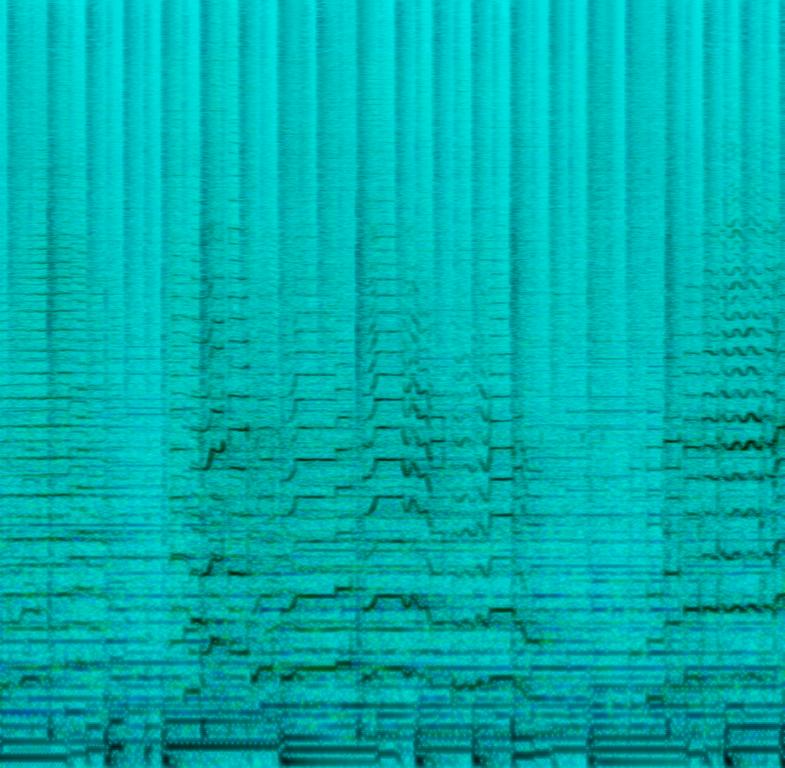
This music is a melodic instrumental. The tempo is medium  with a captivating electric guitar lead, rhythmic acoustic guitar, funky bass line, keyboard accompaniment, steady drumming and trumpets. The music is soothing, atmospheric, euphonious, youthful, and soulful. This instrumental is a Soft Rock/Funk pop.